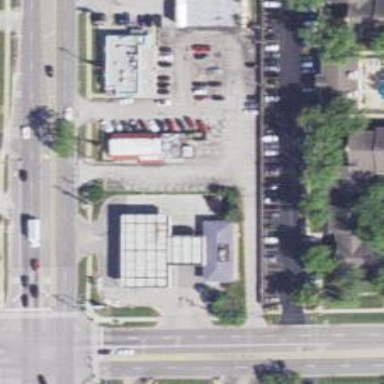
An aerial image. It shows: Convenience shop.